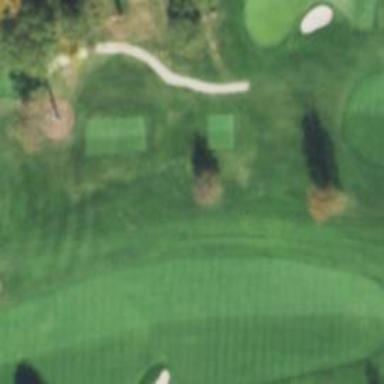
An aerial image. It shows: Golf hole.